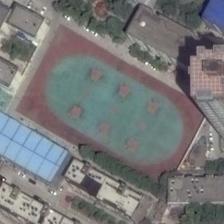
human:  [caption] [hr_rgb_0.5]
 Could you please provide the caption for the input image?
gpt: what embrace this old shabby playground are a few edifices and some low houses and factories .

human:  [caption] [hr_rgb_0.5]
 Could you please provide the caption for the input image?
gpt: some buildings and green trees are around a playground with three basketball fields in it .

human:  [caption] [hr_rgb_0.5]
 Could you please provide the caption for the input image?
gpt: a playground is surrounded by many green trees and many buildings .

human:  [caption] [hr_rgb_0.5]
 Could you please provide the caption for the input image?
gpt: a playground with three basketball fields in it is surrounded by some buildings and trees .

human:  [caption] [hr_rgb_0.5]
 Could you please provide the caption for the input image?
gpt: a playground with three basketball fields in it is surrounded by some buildings and trees .